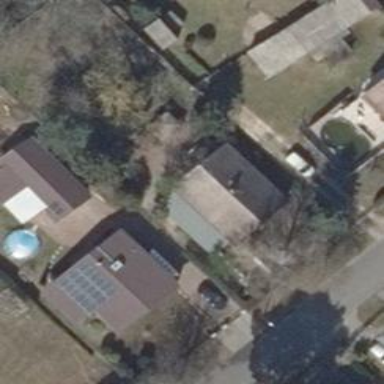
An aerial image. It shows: Detached building with gabled roof.